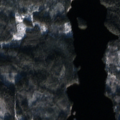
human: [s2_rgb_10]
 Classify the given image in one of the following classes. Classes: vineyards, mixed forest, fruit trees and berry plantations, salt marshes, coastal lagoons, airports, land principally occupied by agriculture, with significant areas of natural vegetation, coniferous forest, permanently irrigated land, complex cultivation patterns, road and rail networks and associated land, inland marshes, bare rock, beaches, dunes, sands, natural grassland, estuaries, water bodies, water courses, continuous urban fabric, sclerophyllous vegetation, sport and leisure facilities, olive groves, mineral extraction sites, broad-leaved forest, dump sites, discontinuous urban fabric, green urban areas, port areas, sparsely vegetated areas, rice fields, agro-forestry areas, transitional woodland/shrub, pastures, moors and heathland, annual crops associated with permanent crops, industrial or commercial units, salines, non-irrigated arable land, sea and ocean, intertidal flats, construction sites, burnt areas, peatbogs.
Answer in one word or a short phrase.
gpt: coniferous forest, mixed forest, transitional woodland/shrub, water bodies